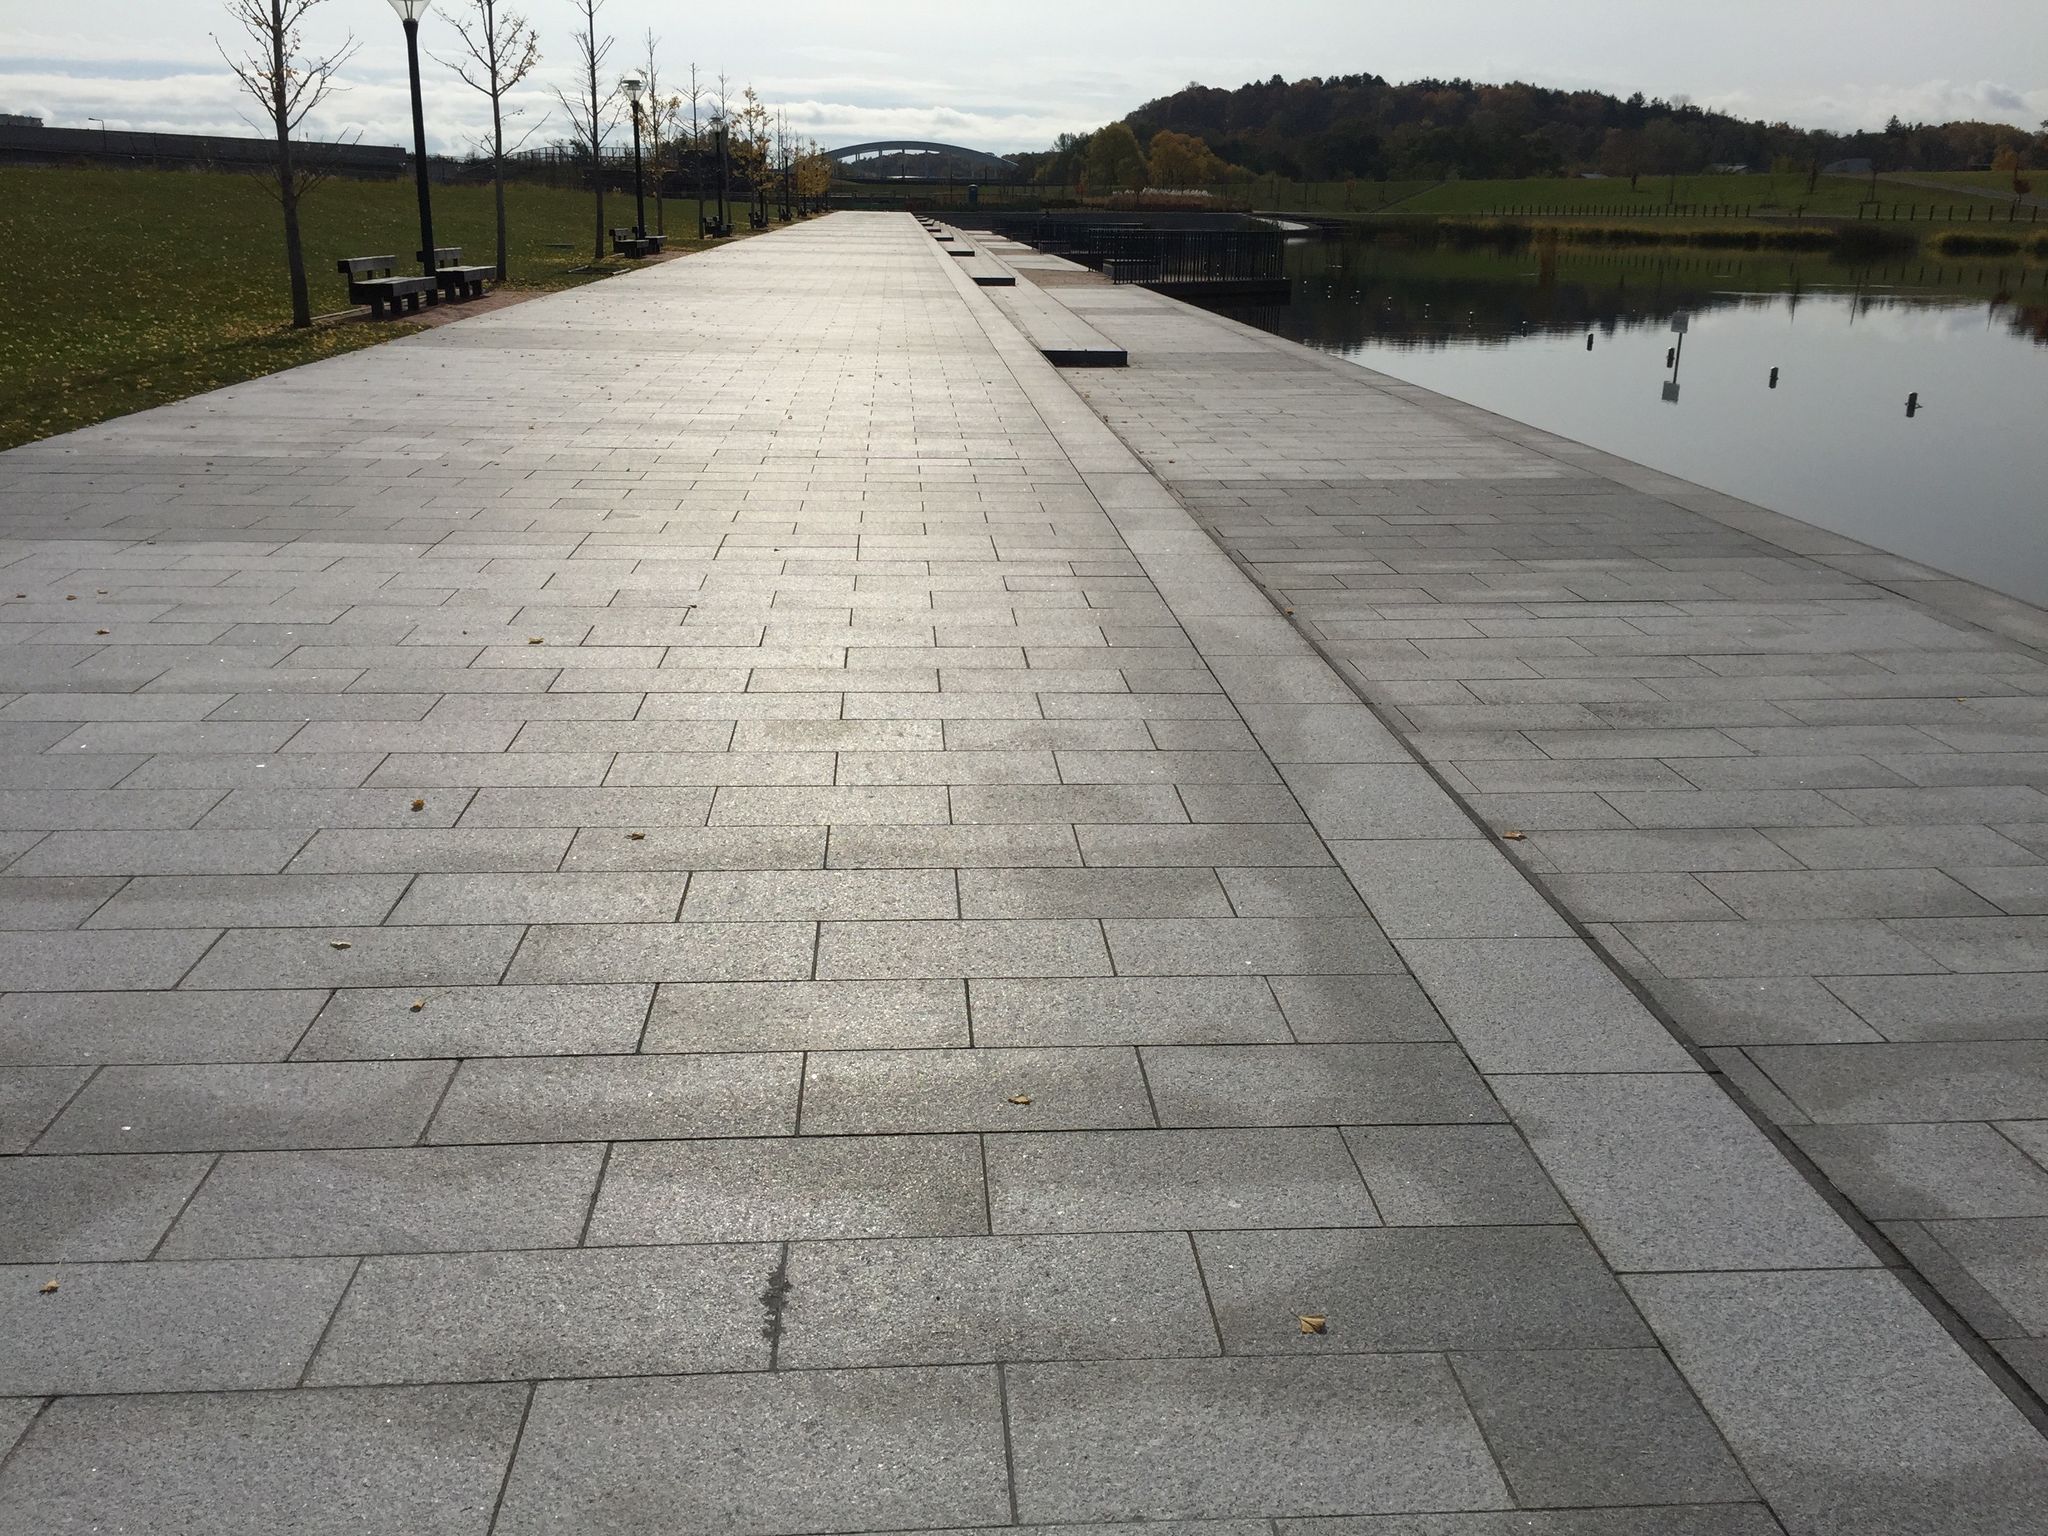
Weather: clear
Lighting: day
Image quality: good
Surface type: walking surface
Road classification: pedestrian, footway, path
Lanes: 1.0
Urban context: urban centre
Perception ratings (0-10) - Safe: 9.65, Lively: 3.96, Beautiful: 8.74, Boring: 4.67, Depressing: 4.89, Wealthy: 6